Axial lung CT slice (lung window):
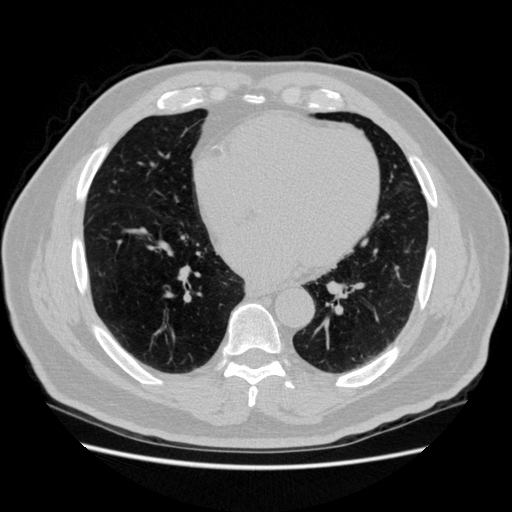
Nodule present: no